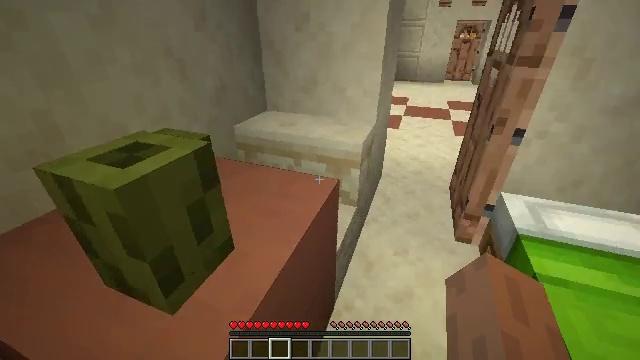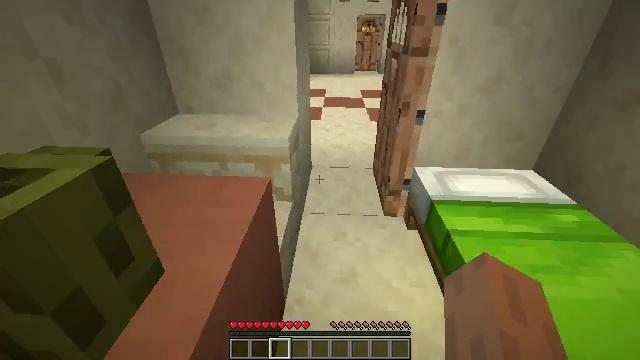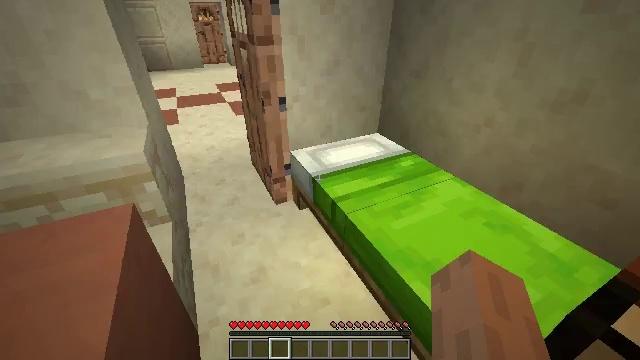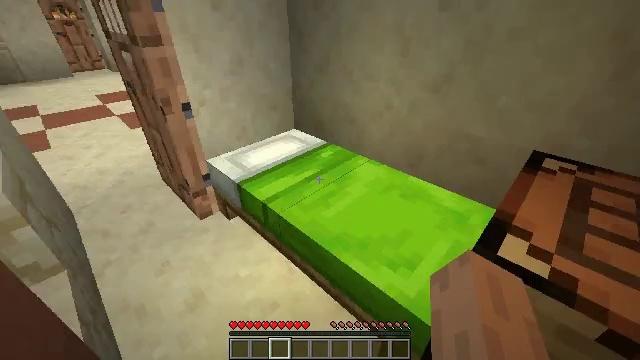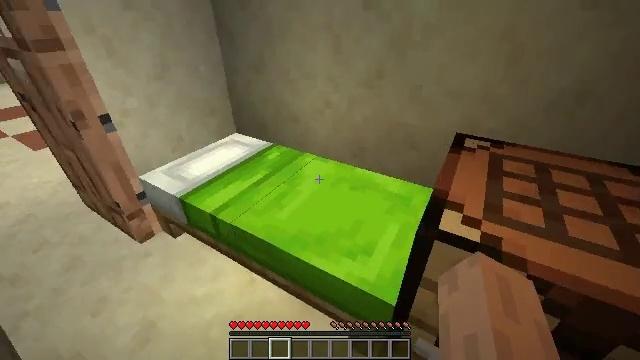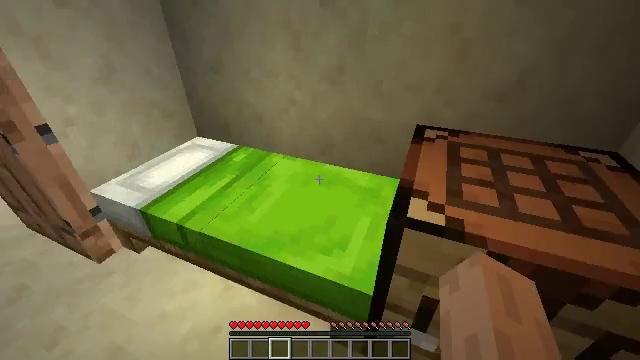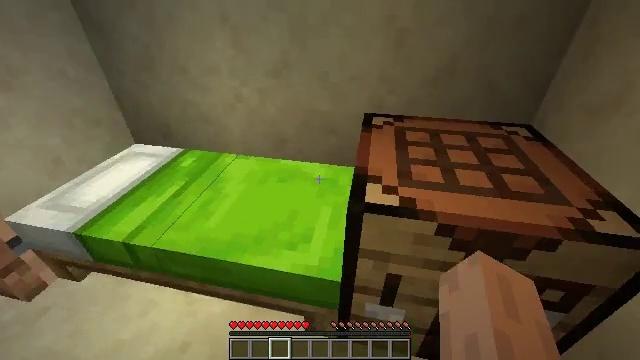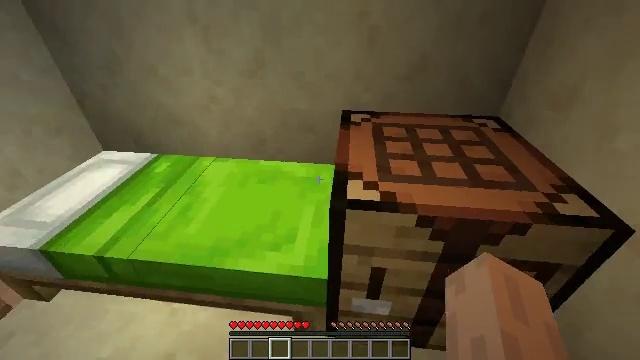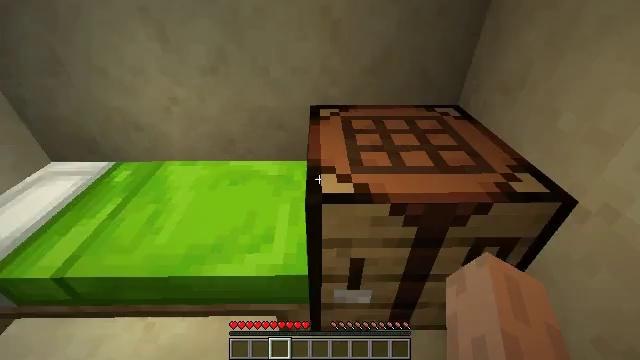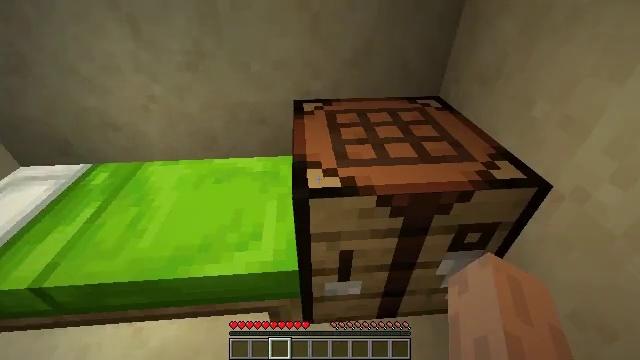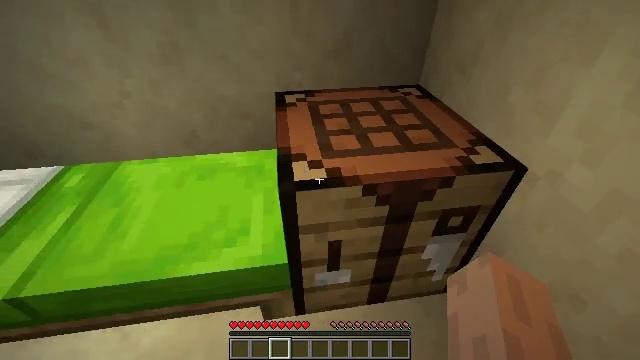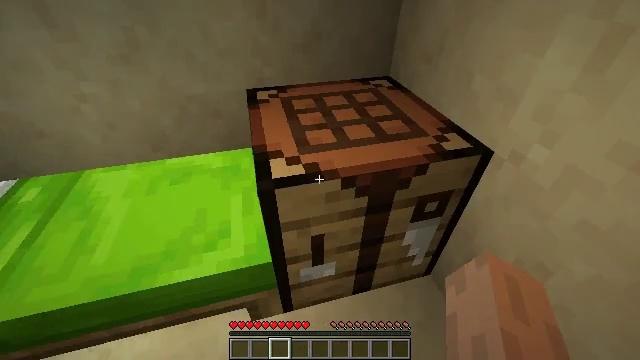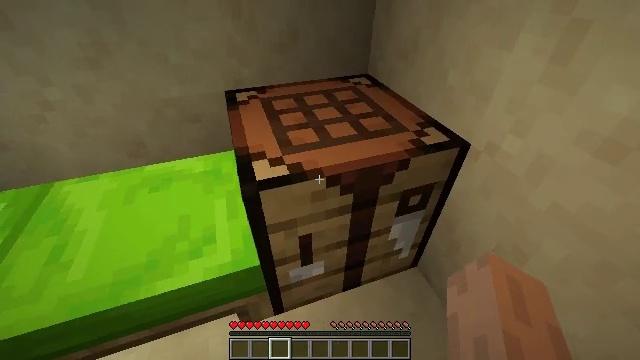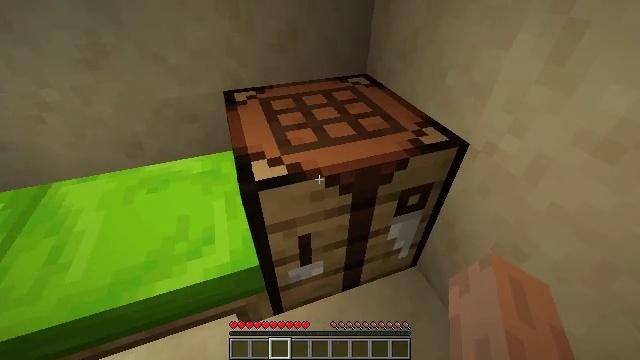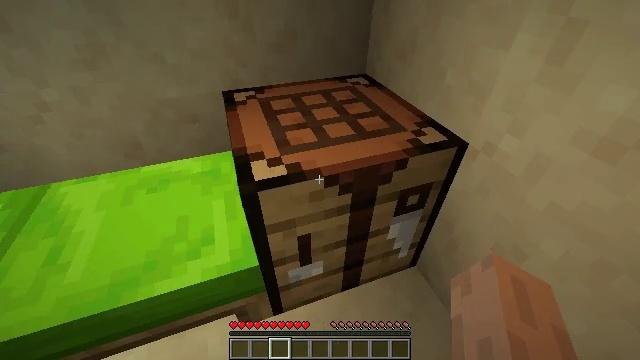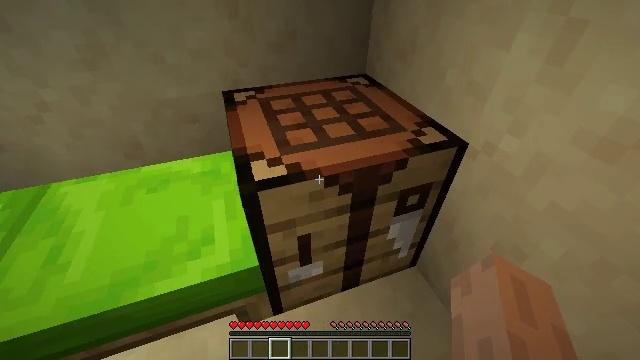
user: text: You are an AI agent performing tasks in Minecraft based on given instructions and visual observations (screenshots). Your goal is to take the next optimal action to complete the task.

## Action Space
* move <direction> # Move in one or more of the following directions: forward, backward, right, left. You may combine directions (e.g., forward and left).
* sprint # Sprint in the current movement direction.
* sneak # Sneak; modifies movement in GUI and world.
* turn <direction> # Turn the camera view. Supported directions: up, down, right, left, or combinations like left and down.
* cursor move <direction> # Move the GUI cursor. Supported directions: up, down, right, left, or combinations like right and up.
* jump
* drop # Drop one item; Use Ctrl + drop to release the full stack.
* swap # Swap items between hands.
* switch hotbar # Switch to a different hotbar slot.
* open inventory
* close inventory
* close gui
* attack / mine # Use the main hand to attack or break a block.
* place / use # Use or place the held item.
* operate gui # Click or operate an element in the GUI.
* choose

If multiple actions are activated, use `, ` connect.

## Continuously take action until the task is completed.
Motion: motion action
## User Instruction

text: Harvest sea pickles while diving.
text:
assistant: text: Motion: turn right and down, attack / mine
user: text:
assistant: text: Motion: turn right and down, attack / mine
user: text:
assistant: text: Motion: turn right, attack / mine
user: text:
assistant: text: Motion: turn right, attack / mine
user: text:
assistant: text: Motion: turn right, attack / mine
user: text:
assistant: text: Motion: turn right and down, attack / mine
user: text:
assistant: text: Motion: turn right, attack / mine
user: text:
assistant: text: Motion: turn right, attack / mine
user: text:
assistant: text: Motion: turn right and down, attack / mine
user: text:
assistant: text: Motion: turn right and down, attack / mine
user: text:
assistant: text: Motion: turn right and down, attack / mine
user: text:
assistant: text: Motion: turn right, attack / mine
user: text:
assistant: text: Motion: attack / mine
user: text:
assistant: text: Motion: attack / mine
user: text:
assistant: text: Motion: attack / mine
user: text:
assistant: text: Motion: attack / mine
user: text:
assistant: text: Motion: attack / mine
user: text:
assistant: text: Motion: attack / mine
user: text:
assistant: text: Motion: attack / mine
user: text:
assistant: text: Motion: attack / mine
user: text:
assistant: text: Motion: attack / mine
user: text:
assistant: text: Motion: attack / mine
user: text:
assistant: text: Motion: attack / mine
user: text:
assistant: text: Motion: attack / mine
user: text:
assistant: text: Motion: turn left, attack / mine
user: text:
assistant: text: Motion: turn left, attack / mine
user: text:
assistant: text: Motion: turn left, attack / mine
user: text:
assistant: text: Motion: turn left, attack / mine
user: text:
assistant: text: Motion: turn left, attack / mine
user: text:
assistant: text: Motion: turn left, attack / mine